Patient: sex M, age 68
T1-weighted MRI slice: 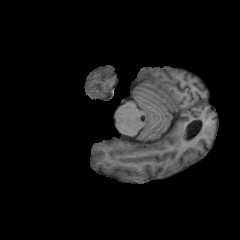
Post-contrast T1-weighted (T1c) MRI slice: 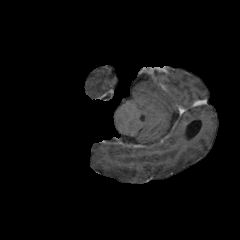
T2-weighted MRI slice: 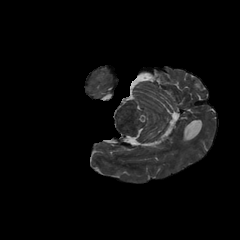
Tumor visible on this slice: no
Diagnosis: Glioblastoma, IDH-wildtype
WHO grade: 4